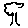
Label: tree